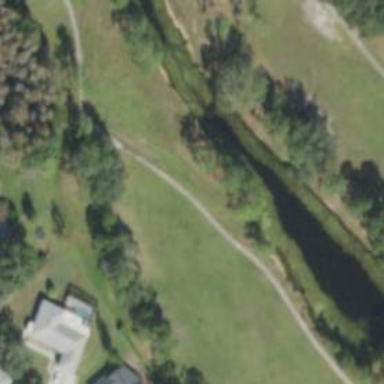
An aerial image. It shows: Path for both road and golf.